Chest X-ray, PA view. Patient: 18 years old, sex M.
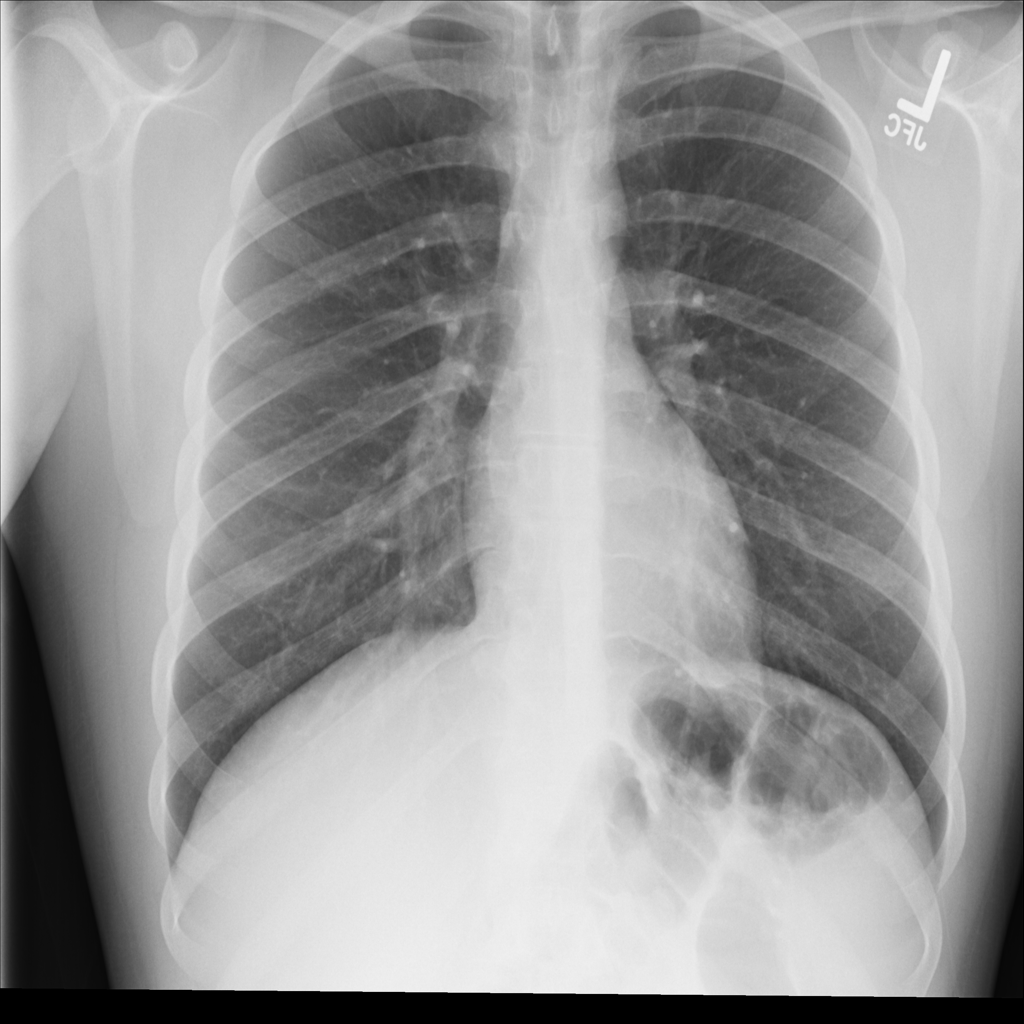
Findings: No Finding